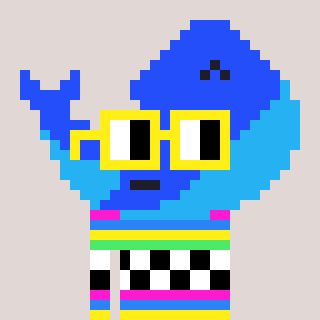
a pixel art character with square yellow glasses, a whale-shaped head and a peachy-colored body on a warm background